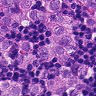
Metastatic tissue present: yes